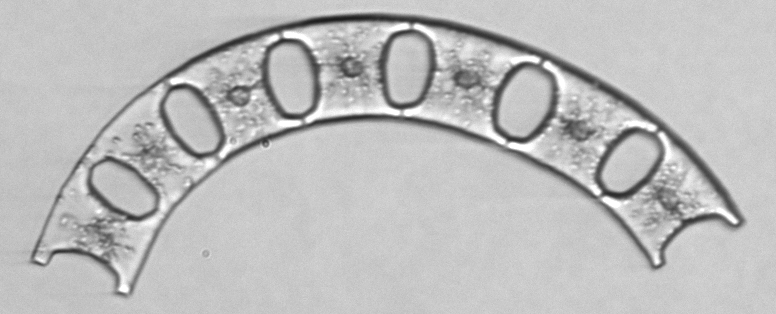
Label: Eucampia